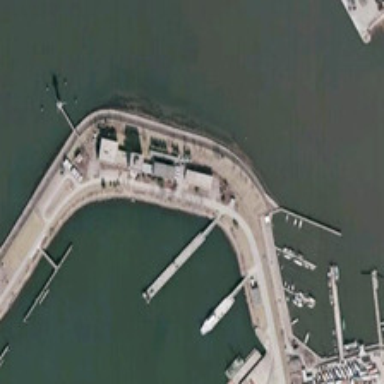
Some boats are in a port near a wharf .